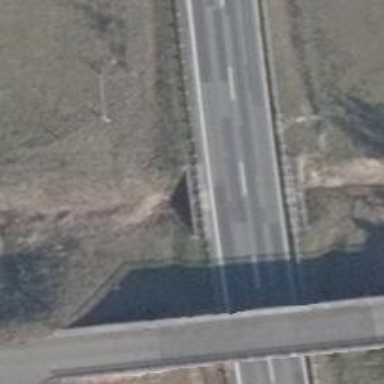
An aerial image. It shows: Secondary motorway bridge with asphalt surface.